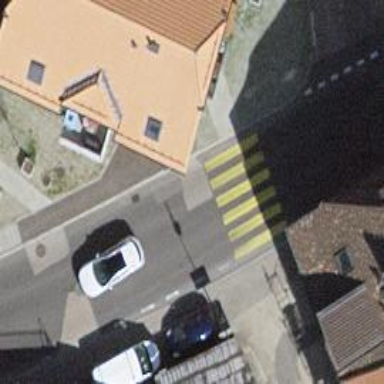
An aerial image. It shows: Uncontrolled zebra crossing with notable zebra markings.